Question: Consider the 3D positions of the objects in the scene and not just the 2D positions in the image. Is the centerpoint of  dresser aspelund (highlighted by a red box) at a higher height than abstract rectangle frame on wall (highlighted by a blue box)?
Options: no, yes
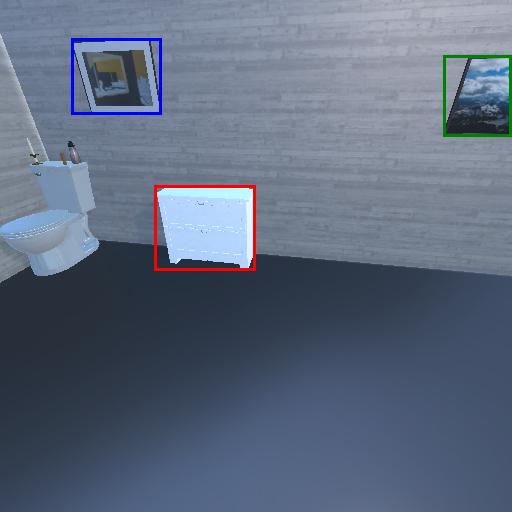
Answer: no